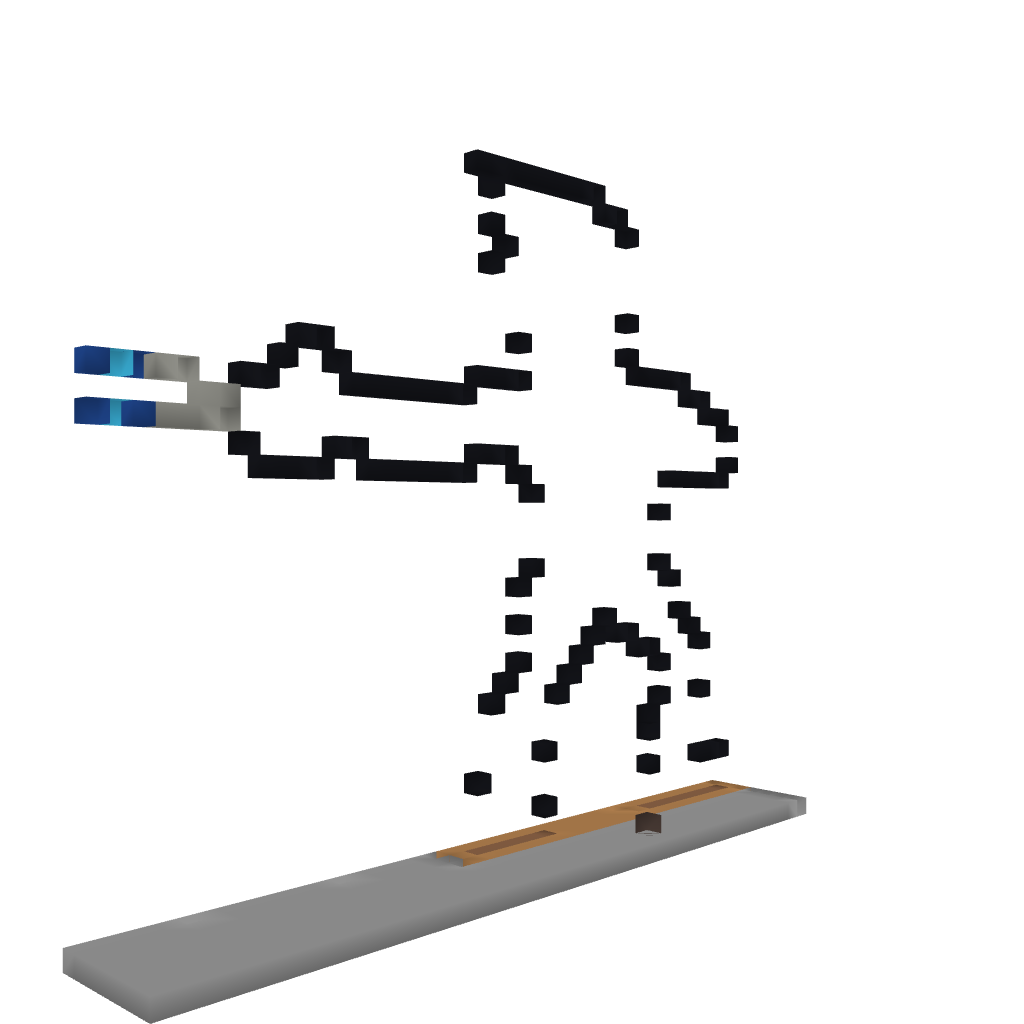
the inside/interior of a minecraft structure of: The 10th Doctor